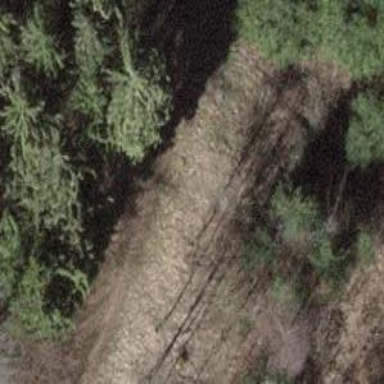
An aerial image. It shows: Pebblestone track with grade3 tracktype.